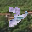
Label: 2